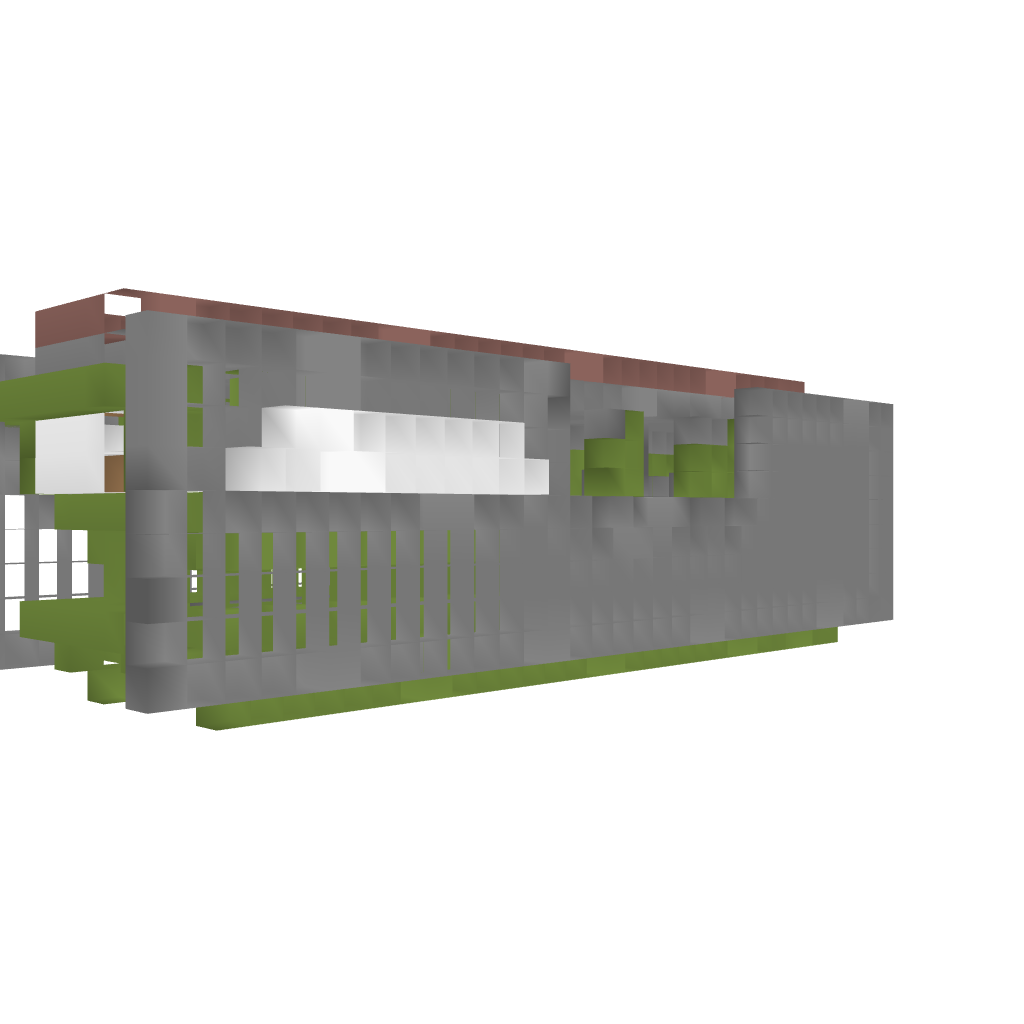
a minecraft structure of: HMS Ogre bad low quality